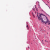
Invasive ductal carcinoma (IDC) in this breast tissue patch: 0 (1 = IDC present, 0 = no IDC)